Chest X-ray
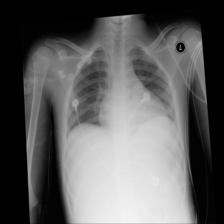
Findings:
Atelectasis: negative
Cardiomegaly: negative
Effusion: negative
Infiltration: negative
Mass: negative
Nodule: negative
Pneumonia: negative
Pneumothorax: negative
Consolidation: negative
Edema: negative
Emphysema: negative
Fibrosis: negative
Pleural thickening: negative
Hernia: negative